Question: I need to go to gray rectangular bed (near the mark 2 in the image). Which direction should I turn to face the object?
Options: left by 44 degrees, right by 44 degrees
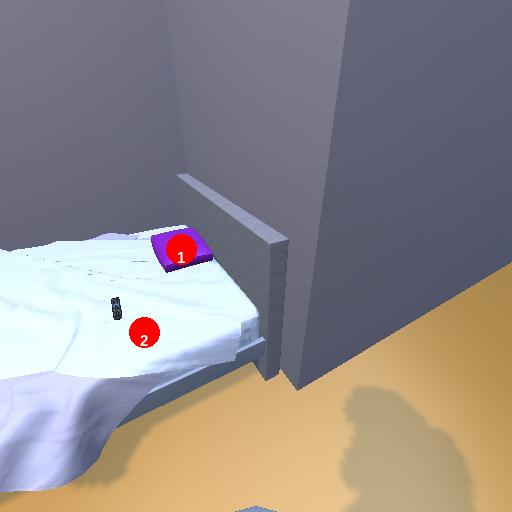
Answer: left by 44 degrees